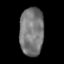
Tissue: skin
Cell type: Epithelial cells
Senescence score: 0.7386
Nuclear area (px): 1143
Mean DAPI intensity: 119.799